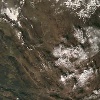
Label: land